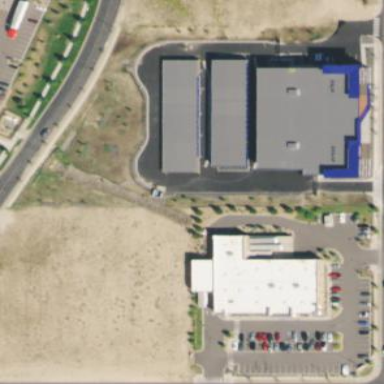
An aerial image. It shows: Commercial area.